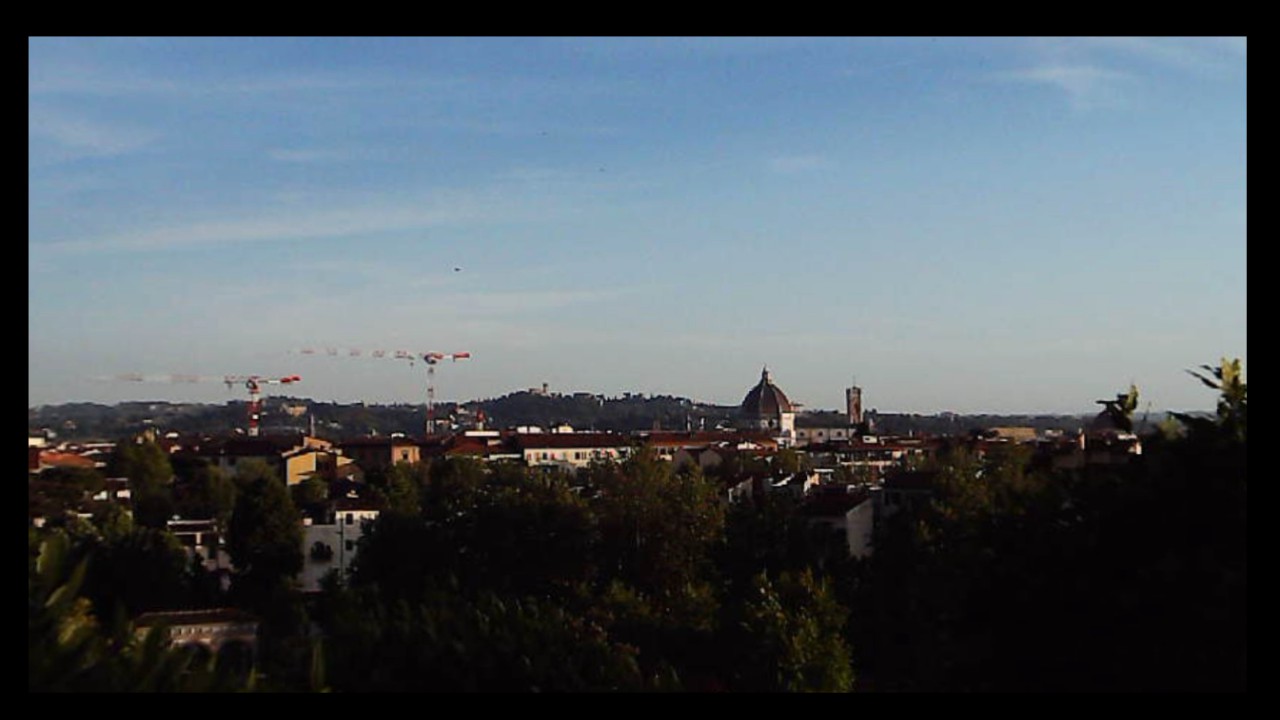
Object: DarwinFPV cineape20